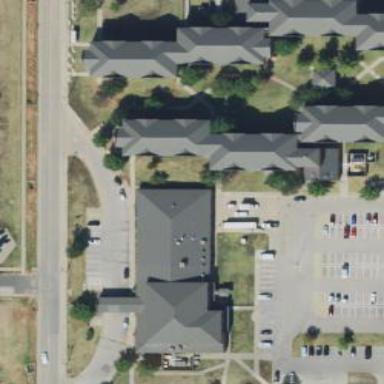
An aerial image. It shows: Hotel building.